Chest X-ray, PA view. Patient: 20 years old, sex M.
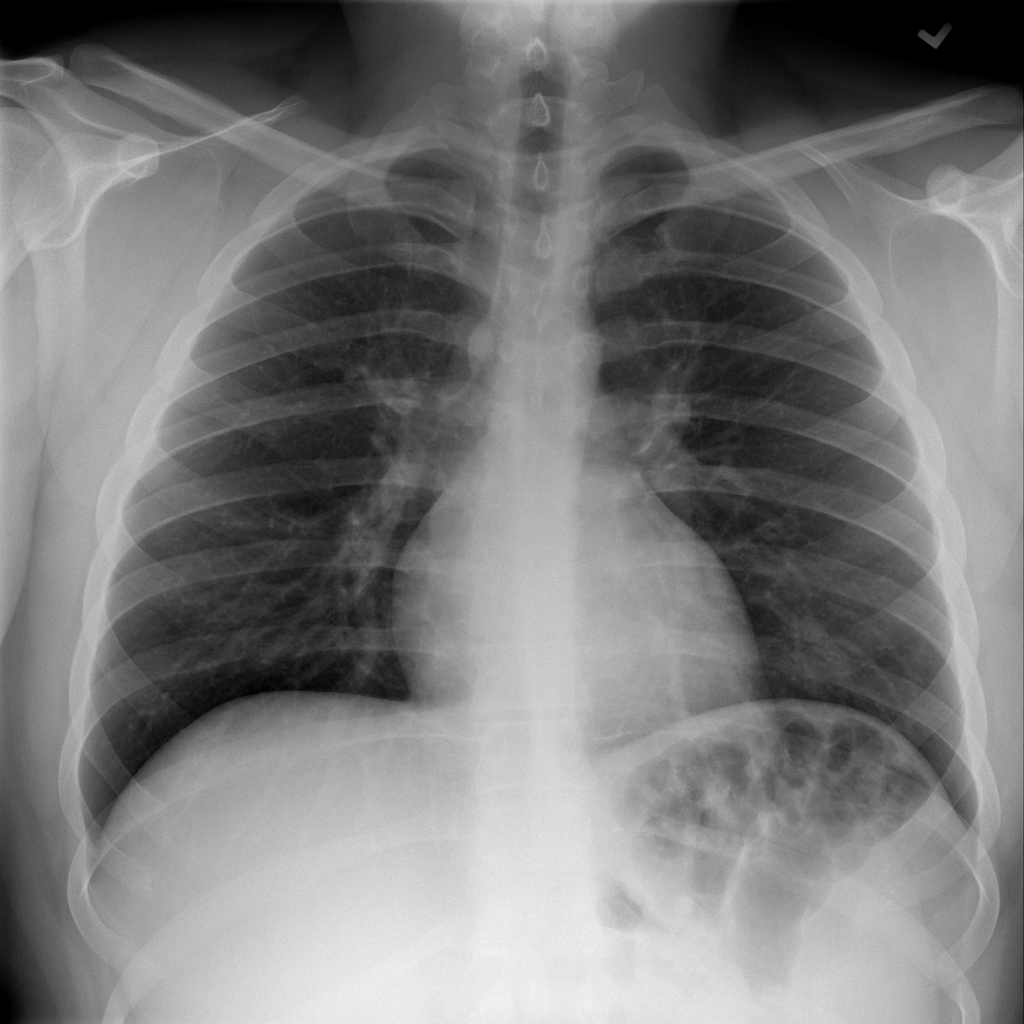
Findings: No Finding